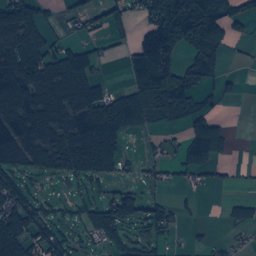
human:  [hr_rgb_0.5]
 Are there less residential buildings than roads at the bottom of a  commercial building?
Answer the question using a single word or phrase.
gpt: no

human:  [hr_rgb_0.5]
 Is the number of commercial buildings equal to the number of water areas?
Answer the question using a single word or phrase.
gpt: no

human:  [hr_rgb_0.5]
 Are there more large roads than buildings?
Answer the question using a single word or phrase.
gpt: no

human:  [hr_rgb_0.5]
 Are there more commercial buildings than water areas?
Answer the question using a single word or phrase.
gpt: no

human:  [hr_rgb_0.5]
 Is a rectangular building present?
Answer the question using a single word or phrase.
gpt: yes

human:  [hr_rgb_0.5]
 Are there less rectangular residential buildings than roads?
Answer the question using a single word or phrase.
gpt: yes

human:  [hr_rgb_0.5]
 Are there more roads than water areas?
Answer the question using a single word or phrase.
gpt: yes

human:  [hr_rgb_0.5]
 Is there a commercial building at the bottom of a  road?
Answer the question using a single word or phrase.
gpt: yes

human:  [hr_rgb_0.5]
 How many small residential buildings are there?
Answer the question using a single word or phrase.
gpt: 194

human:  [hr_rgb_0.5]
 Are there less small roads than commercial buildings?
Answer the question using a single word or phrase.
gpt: no

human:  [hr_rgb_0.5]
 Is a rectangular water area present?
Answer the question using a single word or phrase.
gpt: yes

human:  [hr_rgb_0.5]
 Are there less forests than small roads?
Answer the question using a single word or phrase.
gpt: no

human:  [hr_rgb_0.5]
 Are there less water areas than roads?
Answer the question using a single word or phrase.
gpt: yes

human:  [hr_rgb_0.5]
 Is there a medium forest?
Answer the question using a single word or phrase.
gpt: yes

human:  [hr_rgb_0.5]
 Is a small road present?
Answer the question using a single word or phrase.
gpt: yes

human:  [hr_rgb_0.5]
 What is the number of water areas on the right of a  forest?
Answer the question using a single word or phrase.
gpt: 9

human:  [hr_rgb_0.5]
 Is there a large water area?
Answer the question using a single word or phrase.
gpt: yes

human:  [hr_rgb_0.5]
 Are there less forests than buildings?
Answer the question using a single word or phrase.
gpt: no

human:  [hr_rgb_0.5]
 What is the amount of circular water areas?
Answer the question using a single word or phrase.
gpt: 1

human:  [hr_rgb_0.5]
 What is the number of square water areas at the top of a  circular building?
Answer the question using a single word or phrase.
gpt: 0

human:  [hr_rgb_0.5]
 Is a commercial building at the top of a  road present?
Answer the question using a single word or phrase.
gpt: yes

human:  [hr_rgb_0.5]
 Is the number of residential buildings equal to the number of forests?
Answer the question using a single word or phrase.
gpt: no

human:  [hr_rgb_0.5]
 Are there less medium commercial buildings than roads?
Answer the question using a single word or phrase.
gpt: yes

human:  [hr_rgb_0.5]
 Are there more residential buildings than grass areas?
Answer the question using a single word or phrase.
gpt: yes

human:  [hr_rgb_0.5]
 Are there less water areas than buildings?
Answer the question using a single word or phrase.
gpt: yes

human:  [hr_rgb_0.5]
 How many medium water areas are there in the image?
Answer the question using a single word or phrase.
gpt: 1

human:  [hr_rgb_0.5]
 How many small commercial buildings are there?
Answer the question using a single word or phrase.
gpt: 3

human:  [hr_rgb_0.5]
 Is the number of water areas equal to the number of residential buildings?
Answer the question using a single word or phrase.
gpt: no

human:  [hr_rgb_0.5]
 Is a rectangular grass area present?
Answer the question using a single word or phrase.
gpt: yes

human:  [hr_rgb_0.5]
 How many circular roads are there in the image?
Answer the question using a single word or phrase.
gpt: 0

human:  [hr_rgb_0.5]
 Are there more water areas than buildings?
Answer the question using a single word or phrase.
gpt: no

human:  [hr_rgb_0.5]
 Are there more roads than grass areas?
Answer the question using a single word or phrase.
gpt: yes

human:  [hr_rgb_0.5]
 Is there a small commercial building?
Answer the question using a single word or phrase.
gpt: yes

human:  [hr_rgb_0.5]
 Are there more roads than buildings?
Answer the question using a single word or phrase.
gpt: no

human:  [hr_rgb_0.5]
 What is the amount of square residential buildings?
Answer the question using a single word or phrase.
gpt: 11

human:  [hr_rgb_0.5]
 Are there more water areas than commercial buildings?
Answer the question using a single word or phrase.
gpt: yes